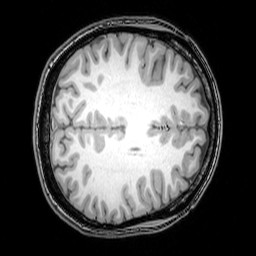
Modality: T1w
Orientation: axial
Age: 26
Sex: female
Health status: healthy
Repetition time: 0.081 s
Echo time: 0.037 s